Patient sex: F
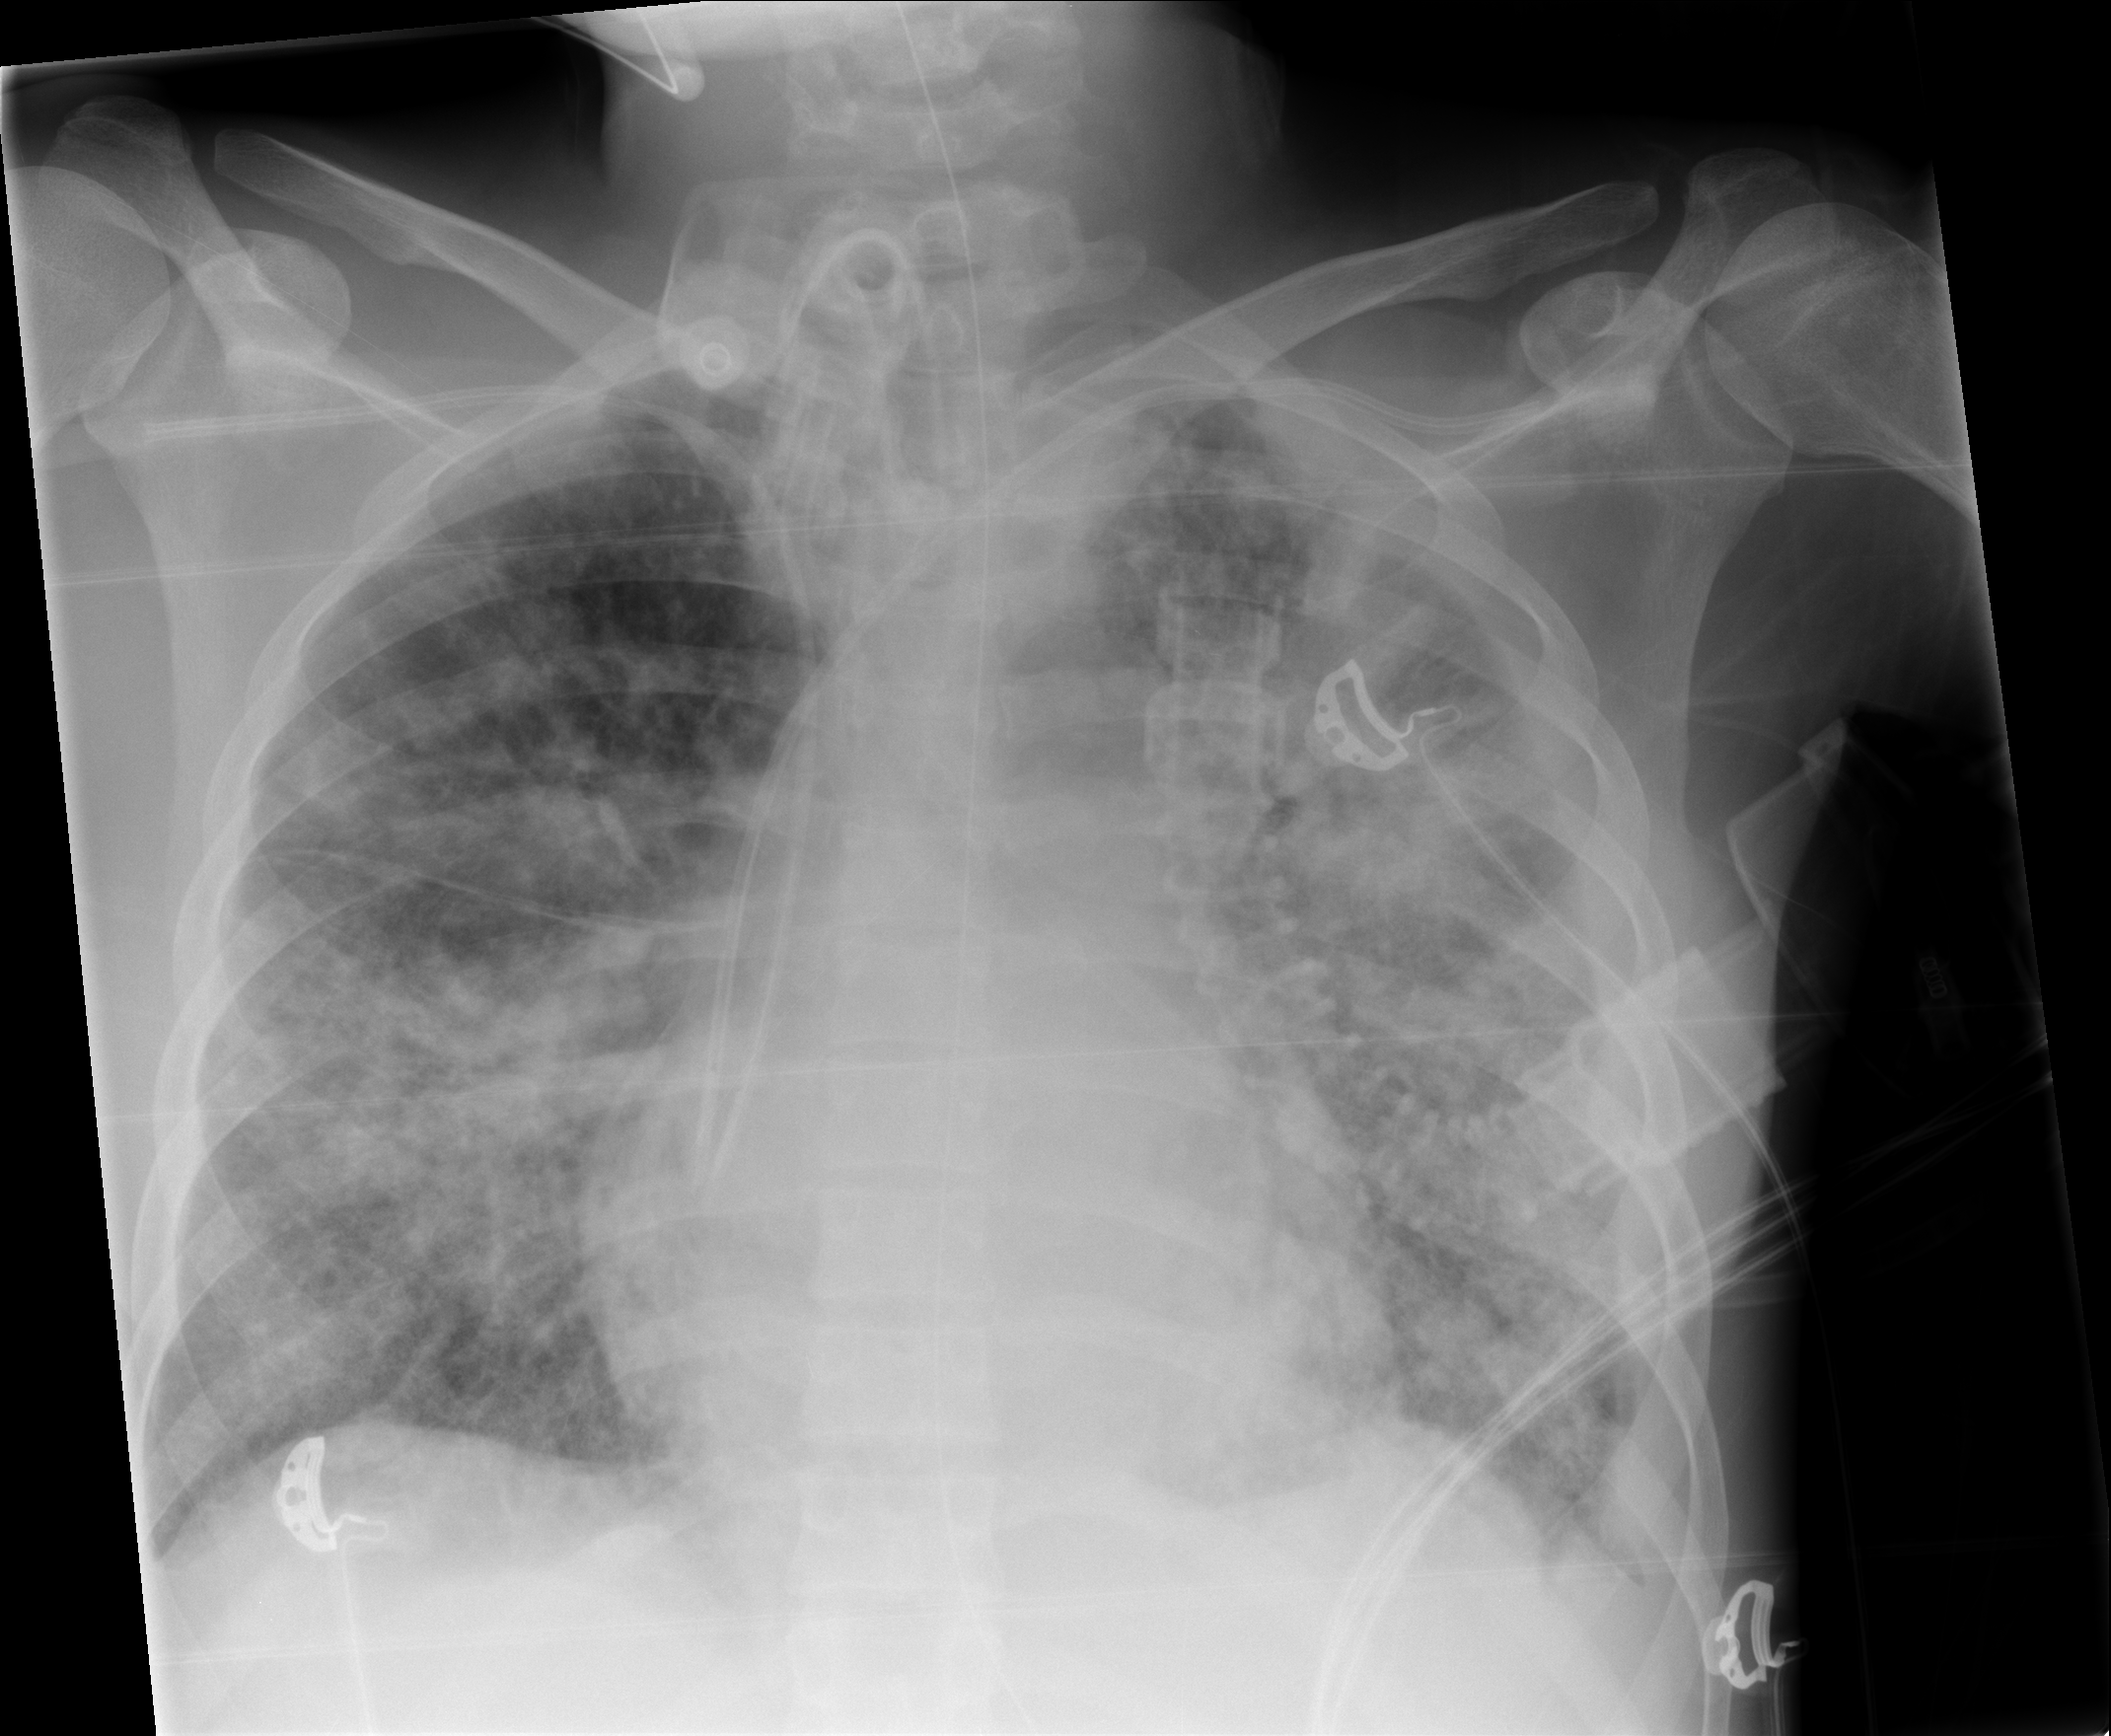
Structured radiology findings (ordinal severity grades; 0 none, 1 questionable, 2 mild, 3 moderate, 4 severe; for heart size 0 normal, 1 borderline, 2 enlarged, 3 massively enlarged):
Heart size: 1
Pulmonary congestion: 2
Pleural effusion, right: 0
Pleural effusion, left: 0
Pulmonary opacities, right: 4
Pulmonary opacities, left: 4
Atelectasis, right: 4
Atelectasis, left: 4